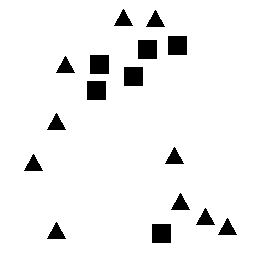
Squares: 6
Triangles: 10
Stars: 0
Total shapes: 16